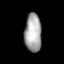
Tissue: lung
Cell type: T cells
Senescence score: 0.5405
Nuclear area (px): 639
Mean DAPI intensity: 164.873